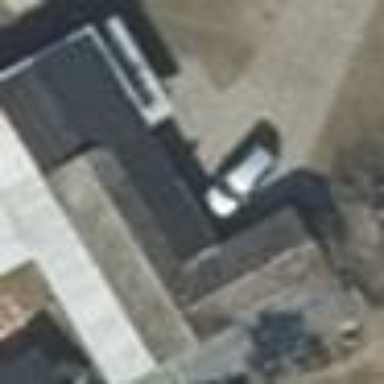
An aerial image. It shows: Flat-roofed building with light gray roof. The building has multiple parts.